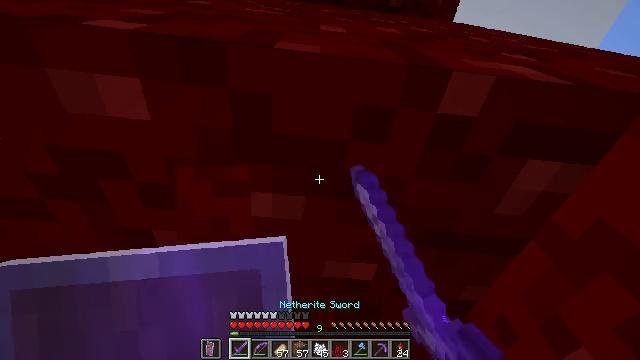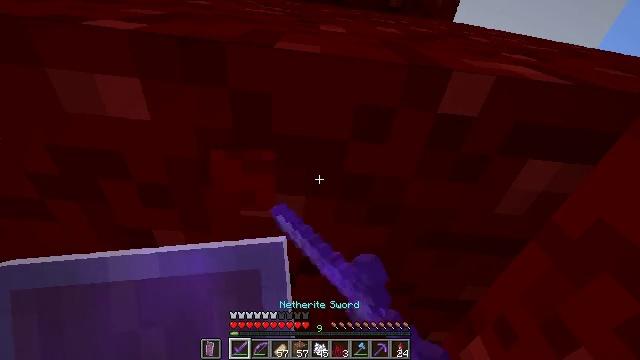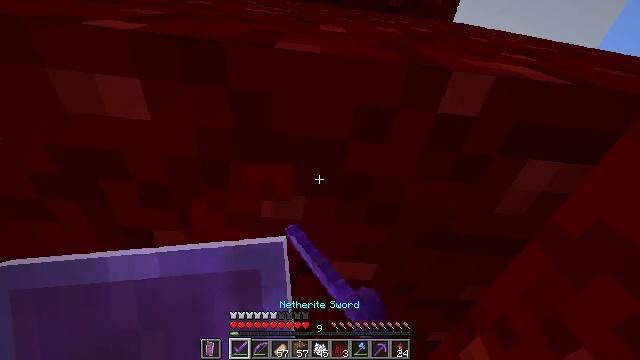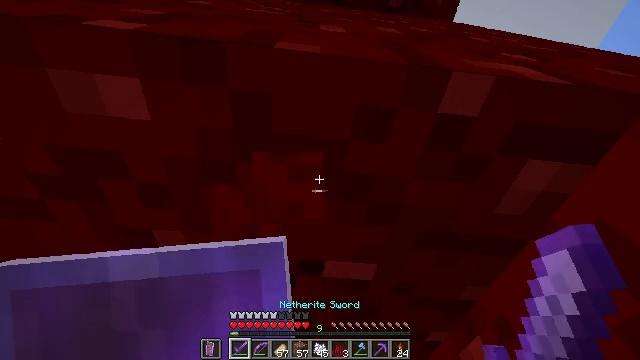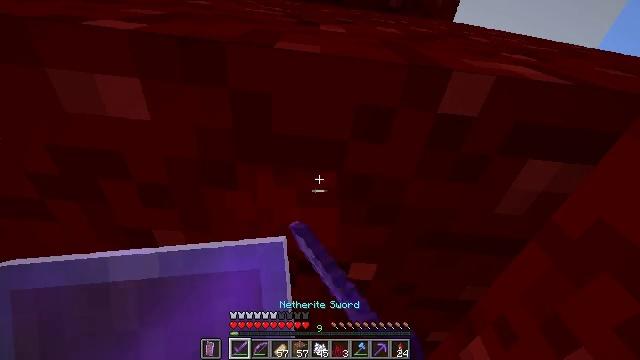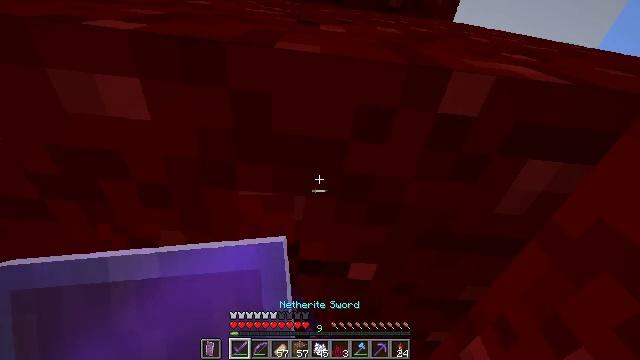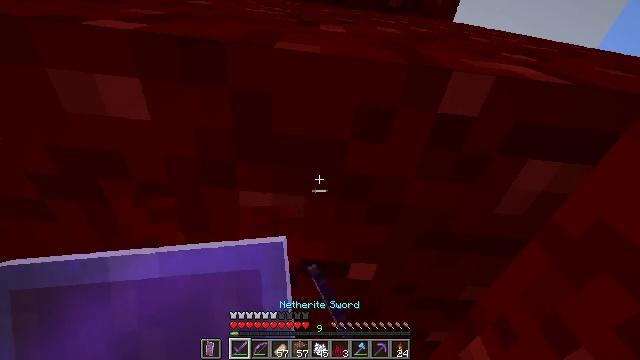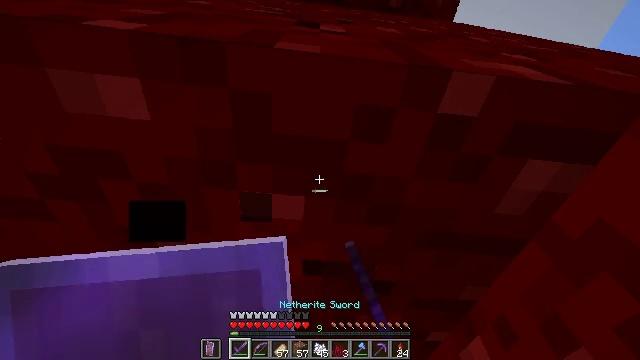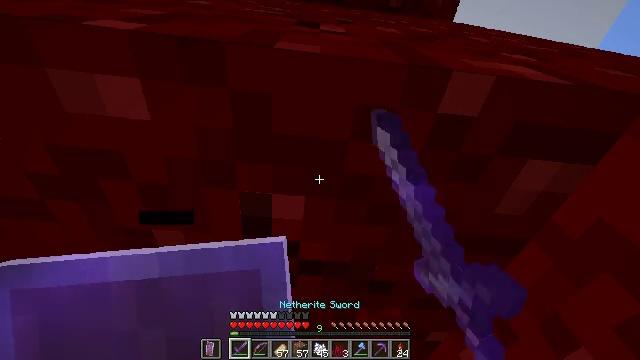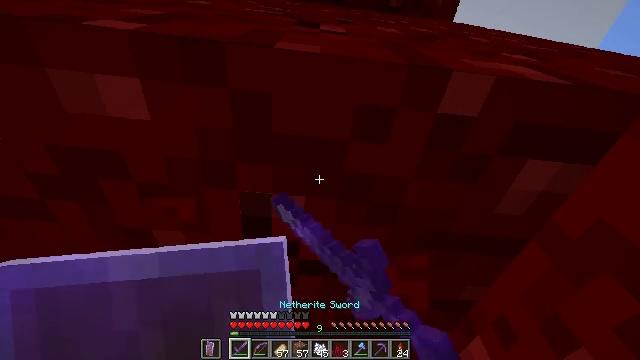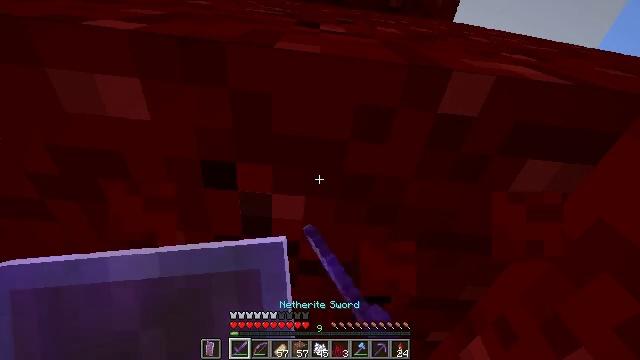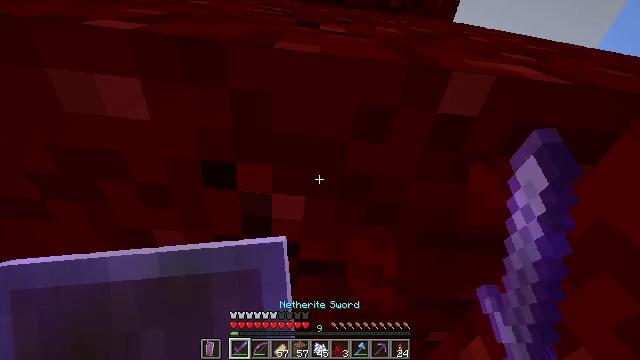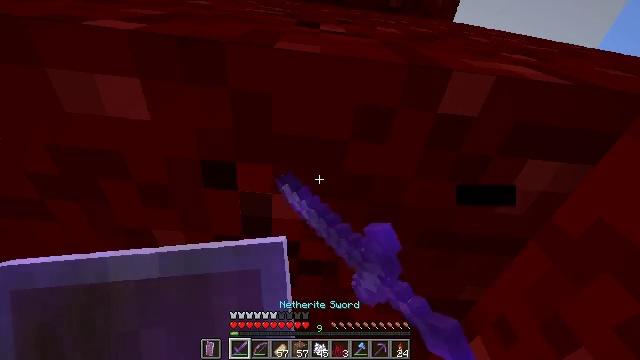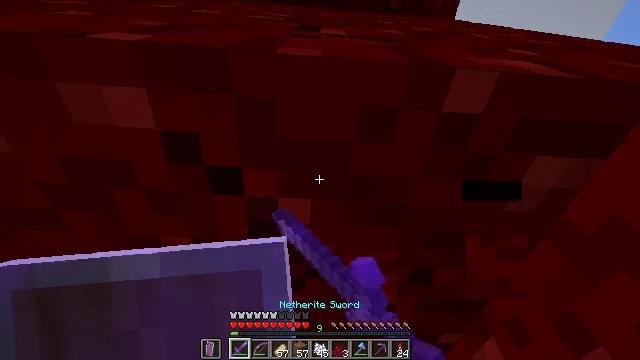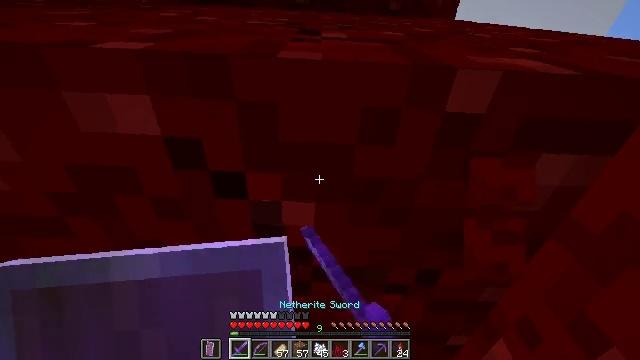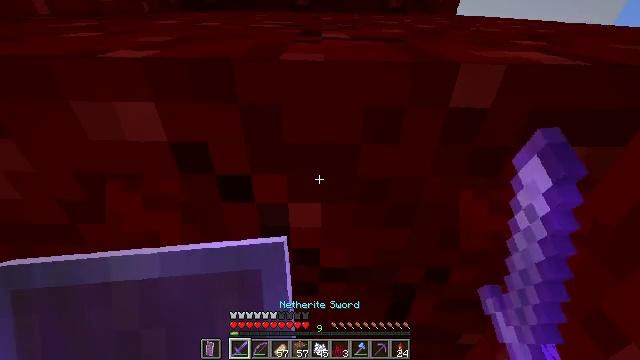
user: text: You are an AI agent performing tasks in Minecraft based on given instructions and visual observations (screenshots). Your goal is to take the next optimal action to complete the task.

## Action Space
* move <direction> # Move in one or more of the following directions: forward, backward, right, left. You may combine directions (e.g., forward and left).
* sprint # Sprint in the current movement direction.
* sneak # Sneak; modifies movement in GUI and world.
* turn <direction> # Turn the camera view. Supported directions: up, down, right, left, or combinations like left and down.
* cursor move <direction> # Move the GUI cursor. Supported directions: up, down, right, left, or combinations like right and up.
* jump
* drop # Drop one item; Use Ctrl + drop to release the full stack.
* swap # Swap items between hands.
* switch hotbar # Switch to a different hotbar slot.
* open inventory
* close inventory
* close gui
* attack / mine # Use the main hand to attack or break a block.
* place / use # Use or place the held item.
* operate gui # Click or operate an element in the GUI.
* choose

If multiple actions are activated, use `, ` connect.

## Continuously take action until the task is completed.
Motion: motion action
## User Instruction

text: Gather the nether wart block from a crimson forest.
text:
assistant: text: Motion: attack / mine
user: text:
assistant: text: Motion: attack / mine
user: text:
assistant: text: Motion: attack / mine
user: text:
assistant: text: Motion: attack / mine
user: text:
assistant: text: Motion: attack / mine
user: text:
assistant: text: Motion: attack / mine
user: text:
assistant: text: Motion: attack / mine
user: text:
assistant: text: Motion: attack / mine
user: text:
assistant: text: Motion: attack / mine
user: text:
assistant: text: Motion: attack / mine
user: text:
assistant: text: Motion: attack / mine
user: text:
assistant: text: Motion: attack / mine
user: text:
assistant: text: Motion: turn left, attack / mine
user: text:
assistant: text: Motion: turn left, attack / mine
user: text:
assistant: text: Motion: turn left, attack / mine
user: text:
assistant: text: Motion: attack / mine
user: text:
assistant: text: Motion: turn left, attack / mine
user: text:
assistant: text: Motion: attack / mine
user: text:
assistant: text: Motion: attack / mine
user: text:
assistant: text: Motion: attack / mine
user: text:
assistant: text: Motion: attack / mine
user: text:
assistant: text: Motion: turn left, attack / mine
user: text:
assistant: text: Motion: turn left, attack / mine
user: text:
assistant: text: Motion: attack / mine
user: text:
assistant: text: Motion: attack / mine
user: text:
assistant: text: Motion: attack / mine
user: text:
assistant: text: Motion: attack / mine
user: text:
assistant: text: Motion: attack / mine
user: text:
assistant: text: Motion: attack / mine
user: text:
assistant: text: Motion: attack / mine